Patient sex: M
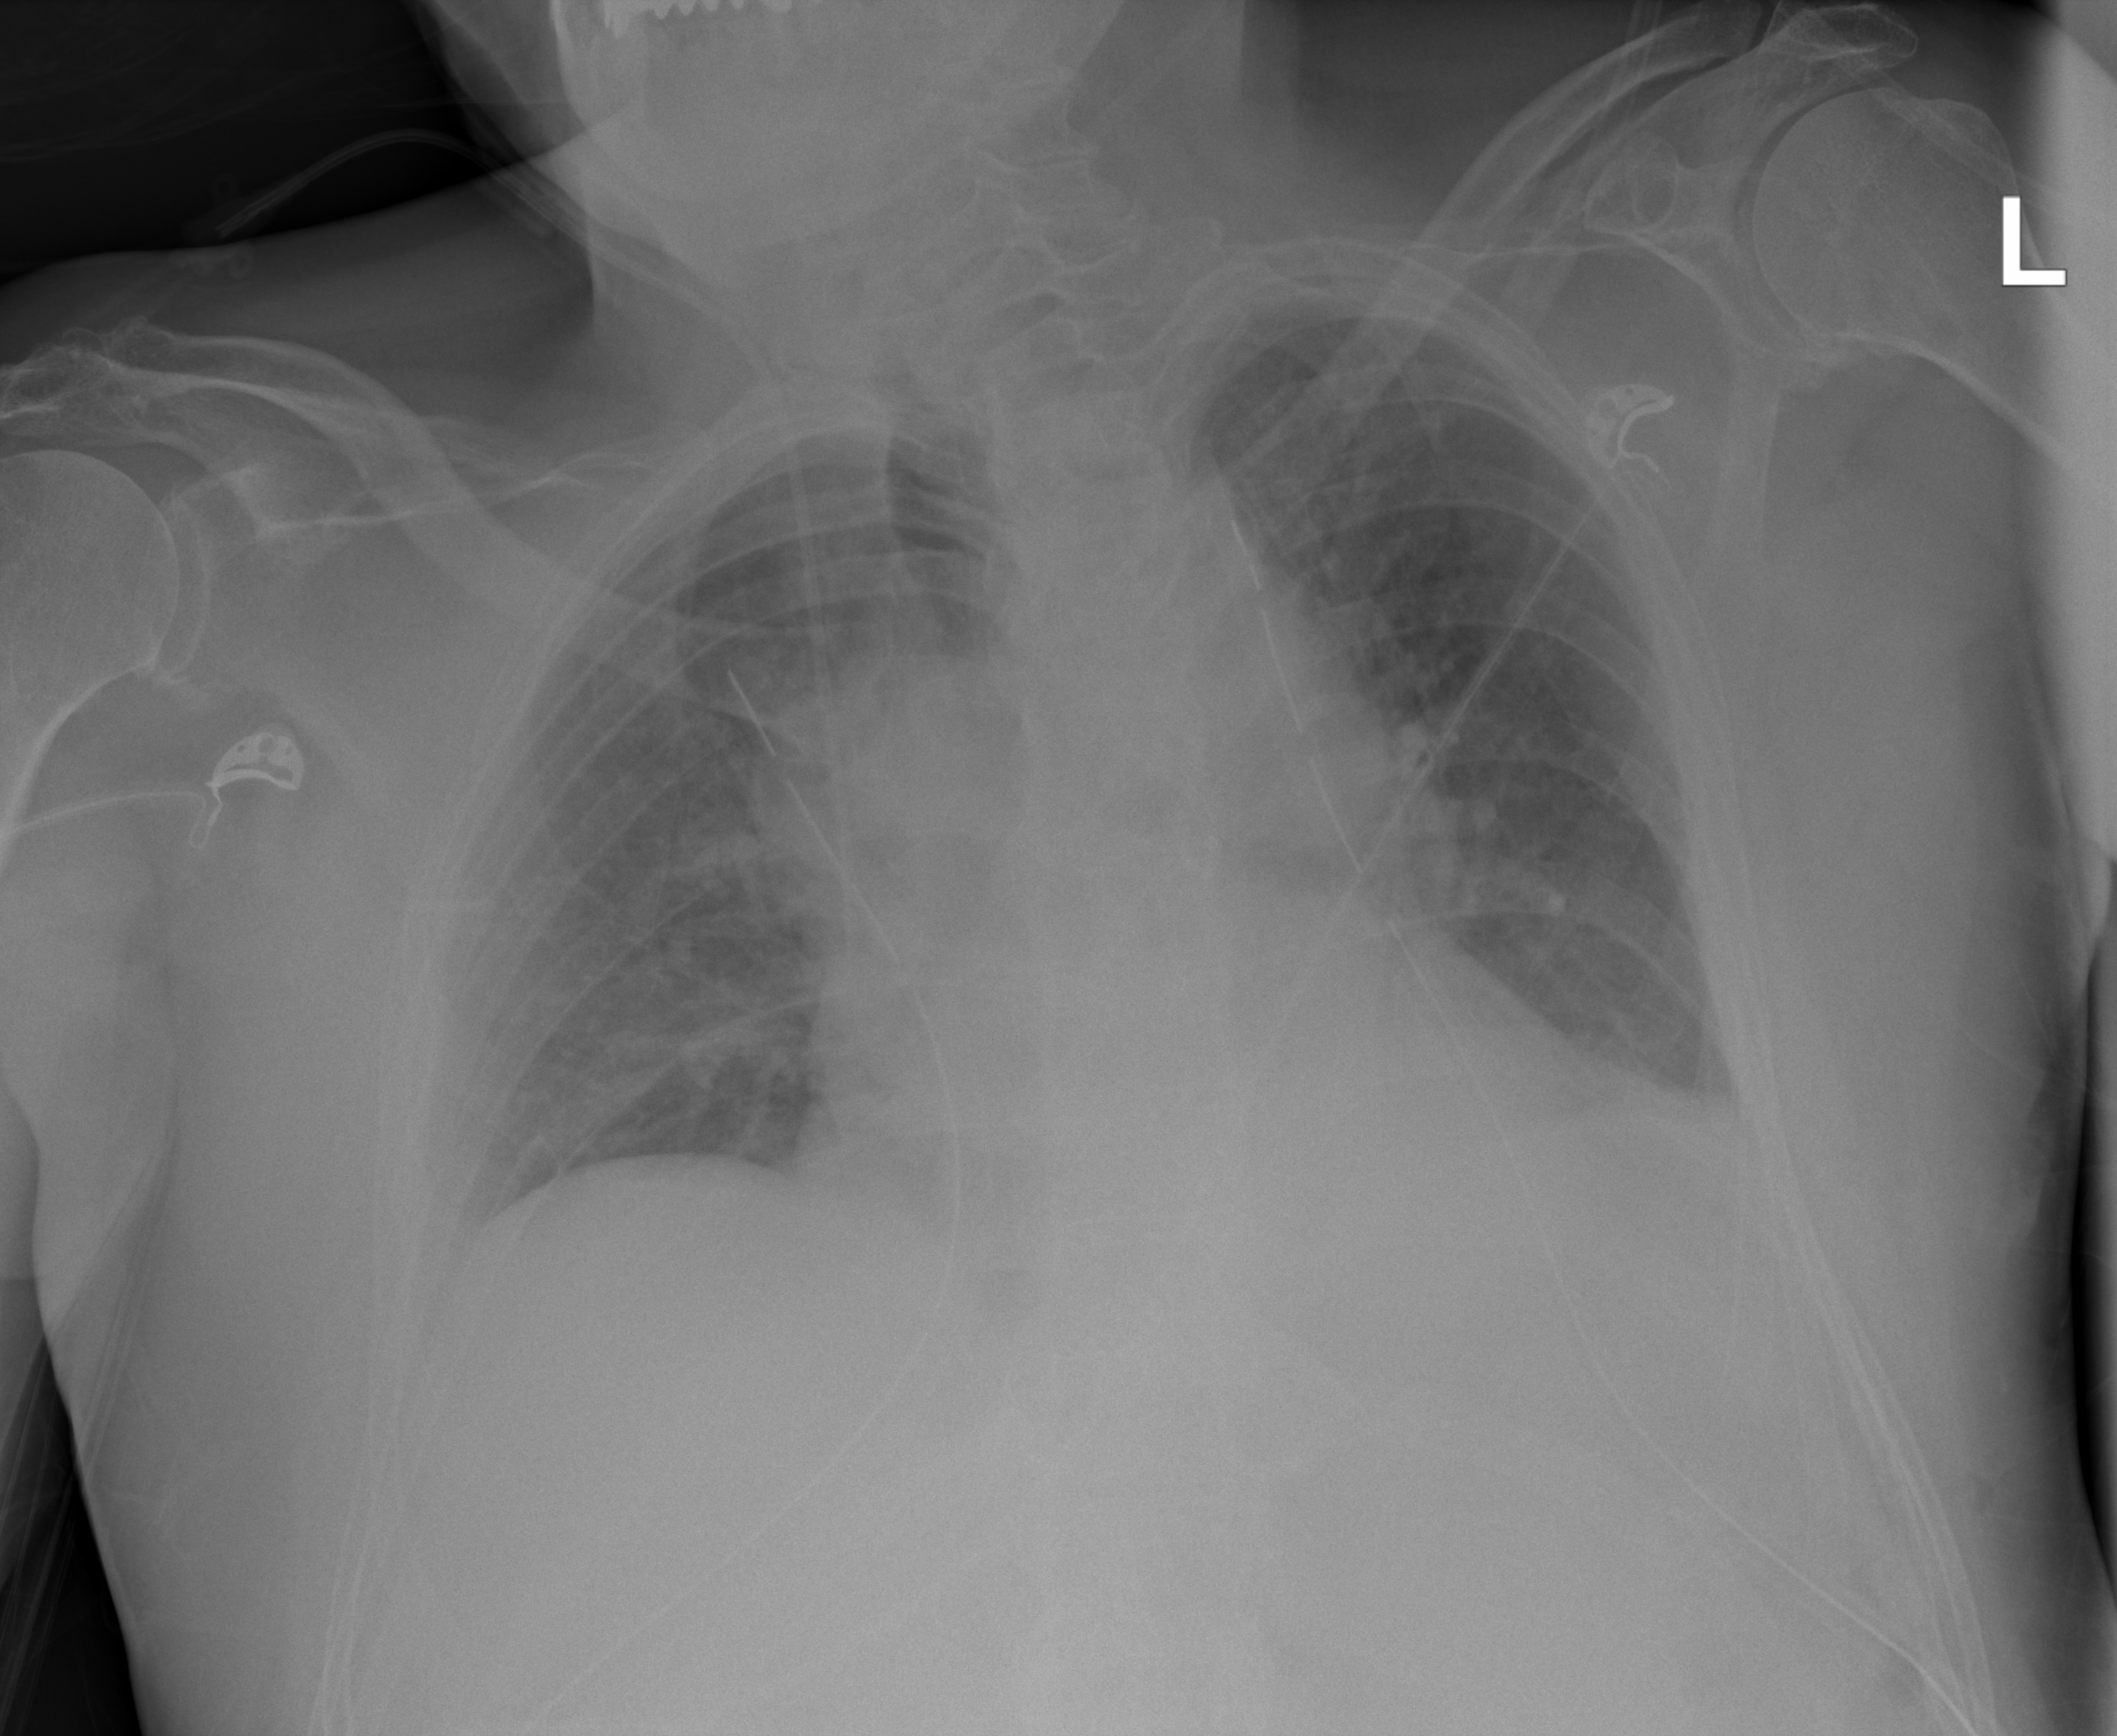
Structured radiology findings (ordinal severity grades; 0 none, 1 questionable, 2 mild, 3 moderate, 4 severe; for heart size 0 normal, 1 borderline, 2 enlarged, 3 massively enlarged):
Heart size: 1
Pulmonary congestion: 2
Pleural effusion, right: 2
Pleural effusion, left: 2
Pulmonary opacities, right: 2
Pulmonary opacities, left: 0
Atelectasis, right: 2
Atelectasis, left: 2